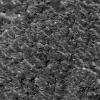
Atmospheric dust classification: not_dusty